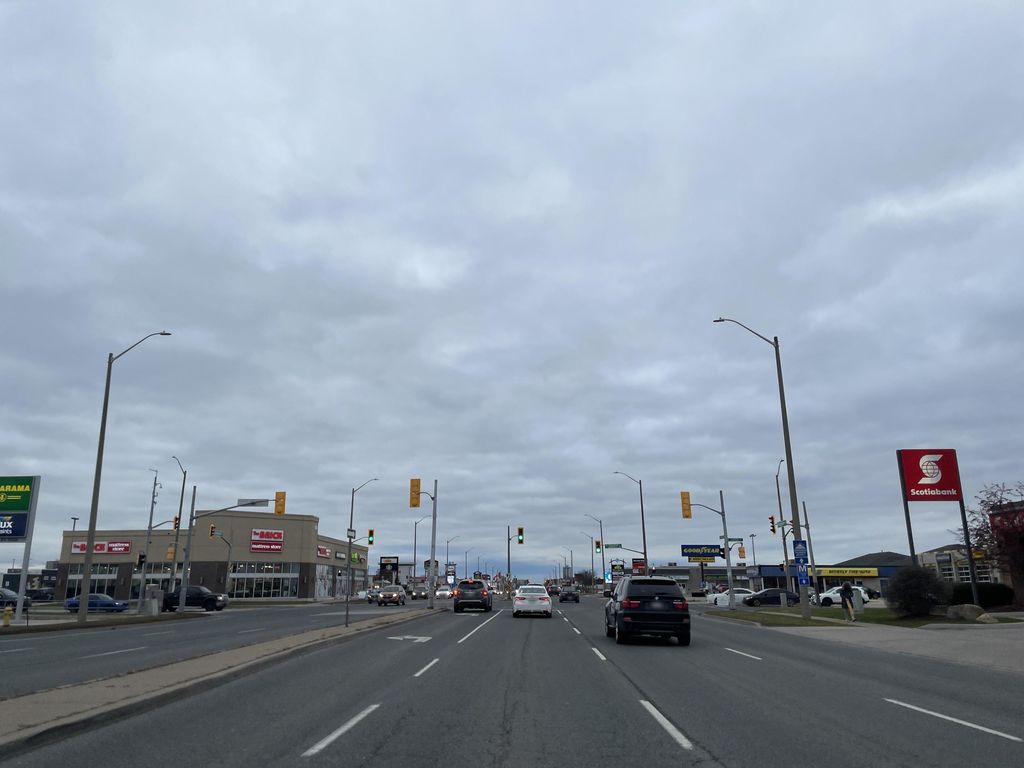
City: kitchener-waterloo